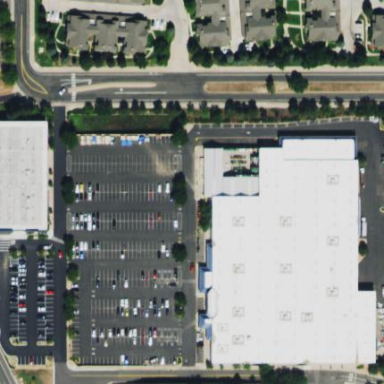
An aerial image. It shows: Retail building.